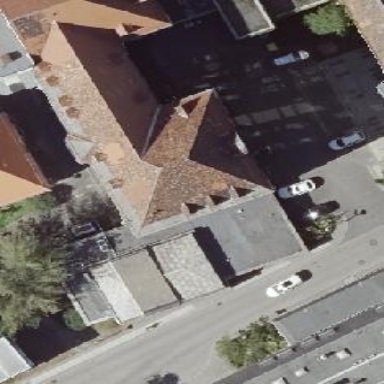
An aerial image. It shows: Hospital building with red roof made of roof tiles. The building itself is beige in color and has unique quadruple saltbox roof shape.